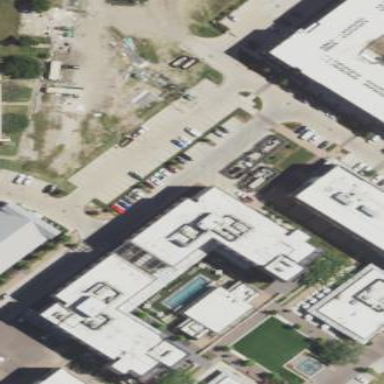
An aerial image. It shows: Hotel building.